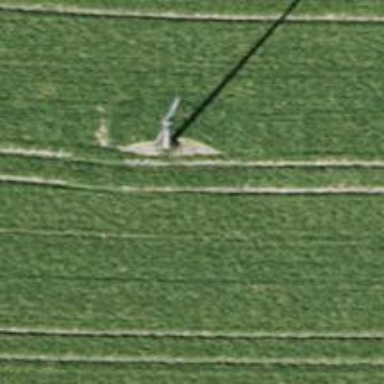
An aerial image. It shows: Concrete power pole.